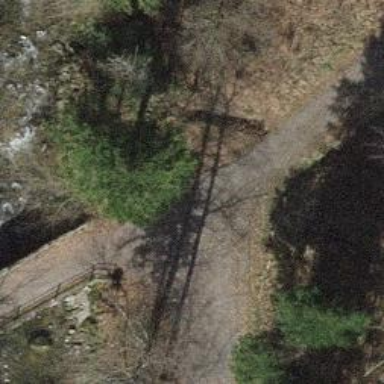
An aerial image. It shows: Gravel track bridge.